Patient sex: F
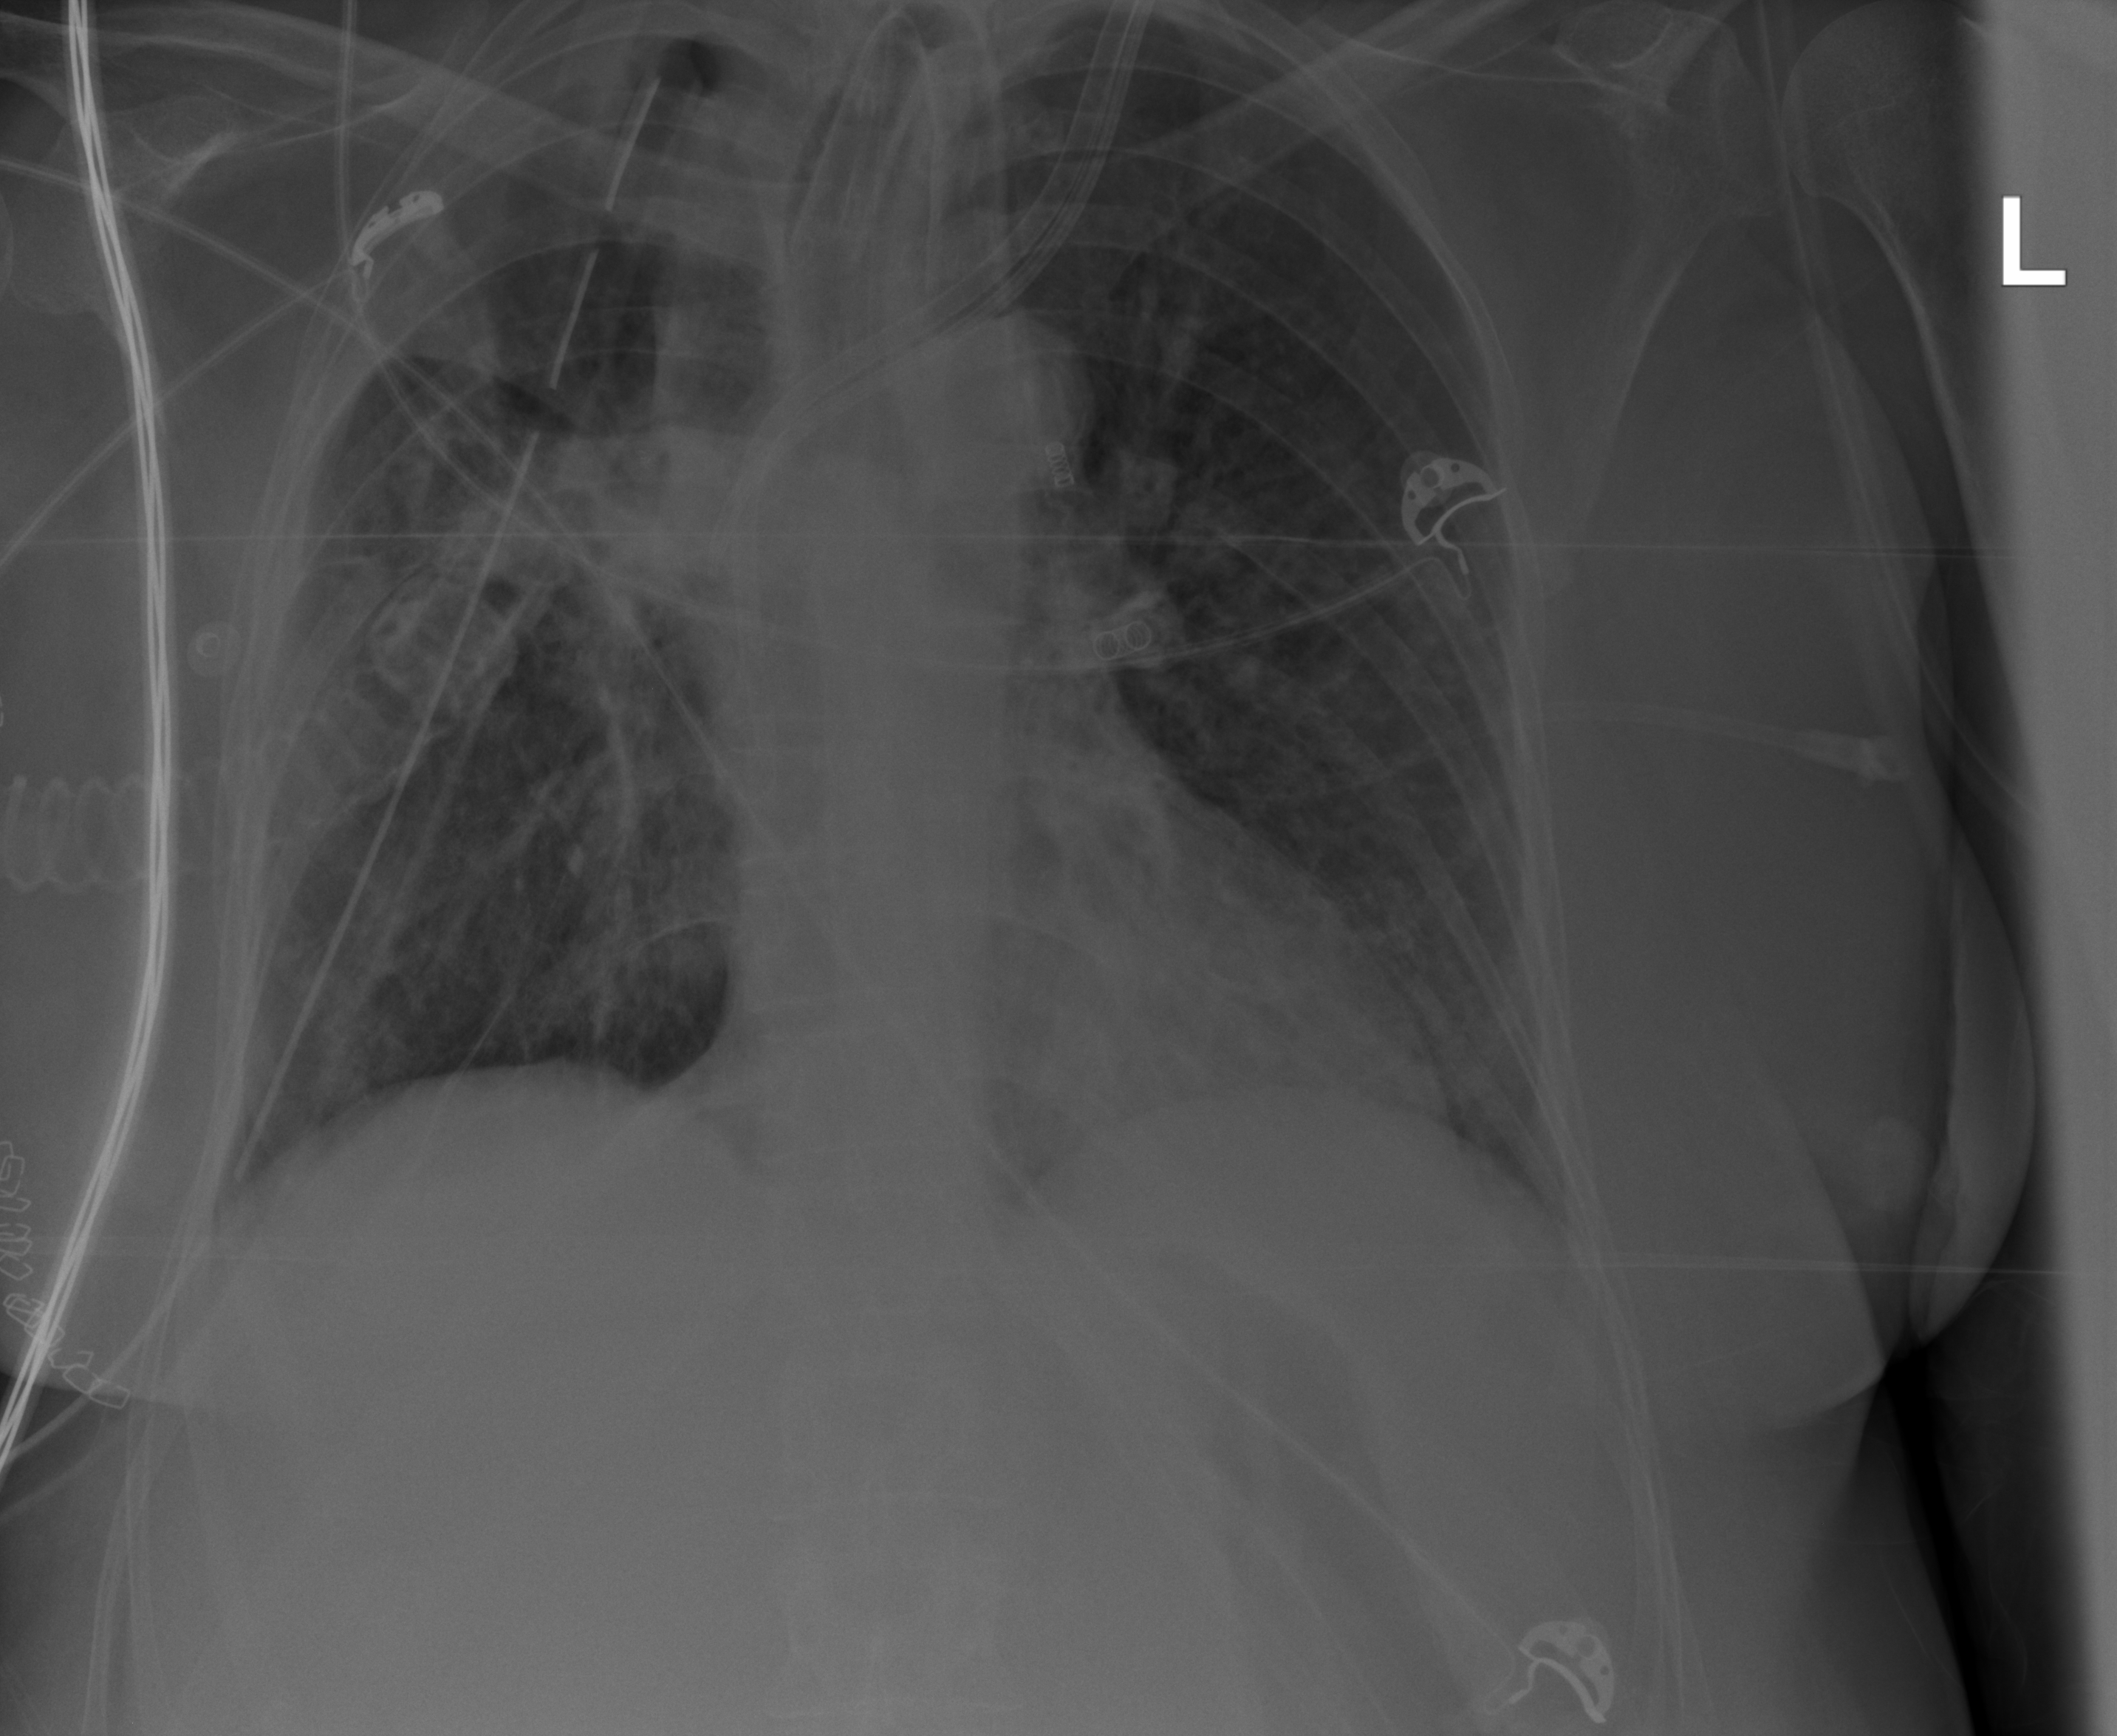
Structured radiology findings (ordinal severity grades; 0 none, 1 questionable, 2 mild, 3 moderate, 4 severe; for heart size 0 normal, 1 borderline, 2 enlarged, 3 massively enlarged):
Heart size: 0
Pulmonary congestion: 2
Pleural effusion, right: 2
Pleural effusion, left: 0
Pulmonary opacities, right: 2
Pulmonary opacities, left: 2
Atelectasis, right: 2
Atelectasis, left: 2